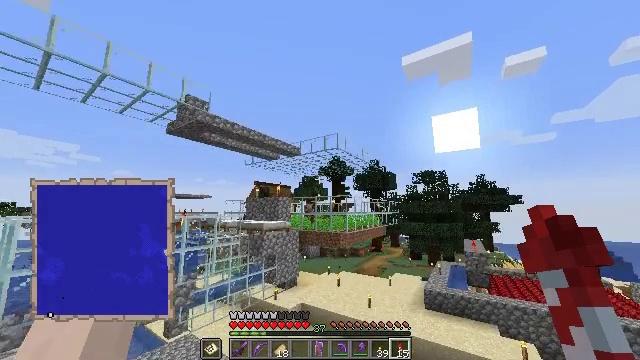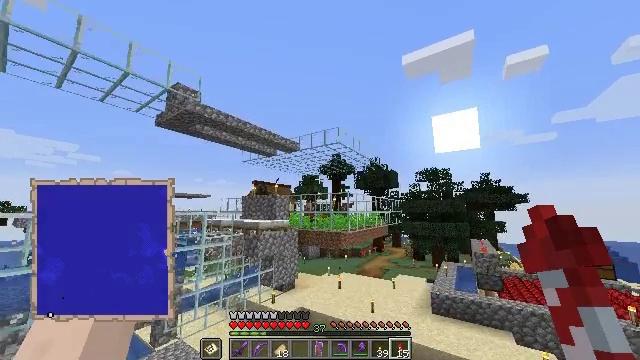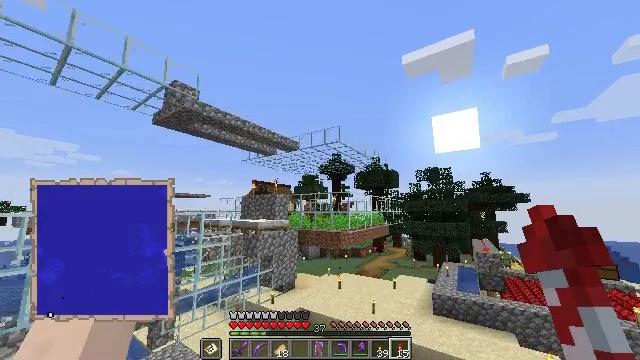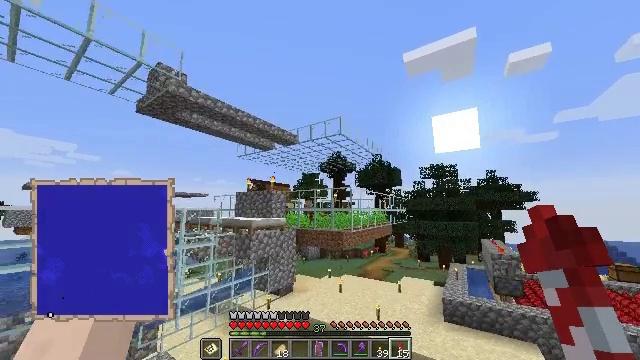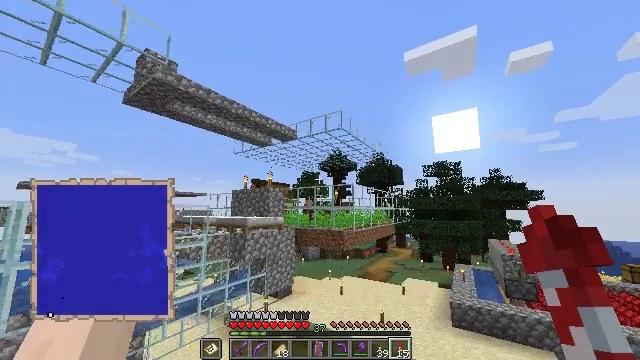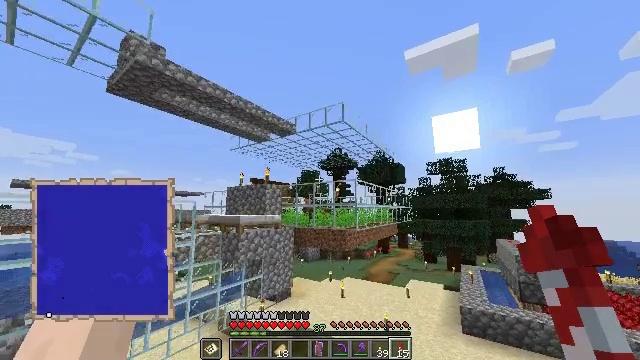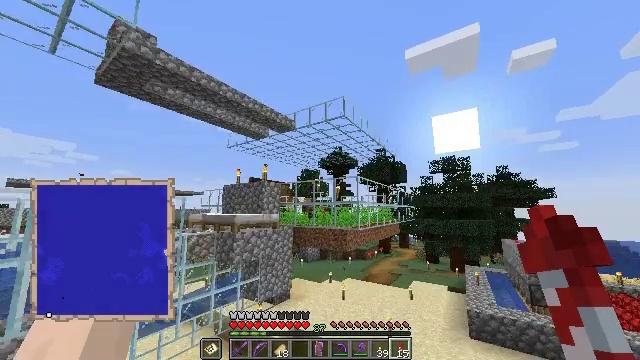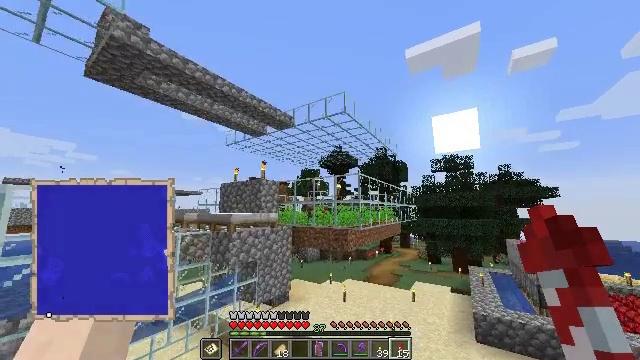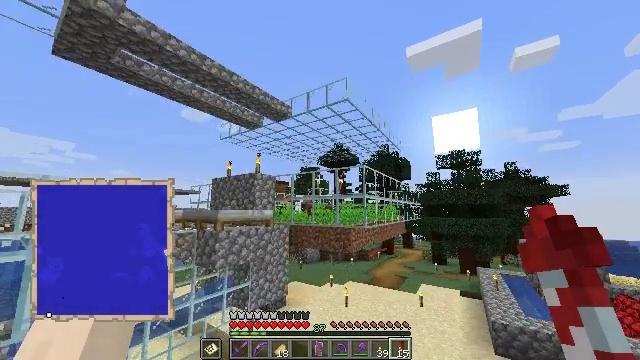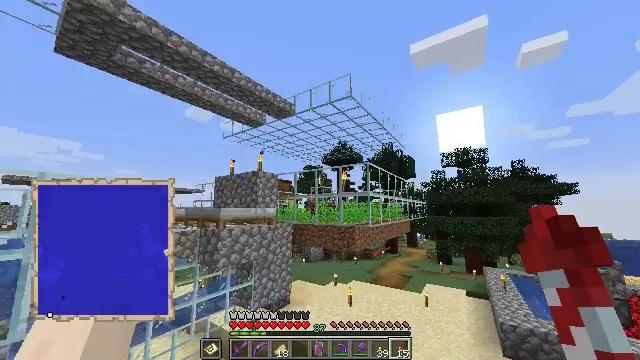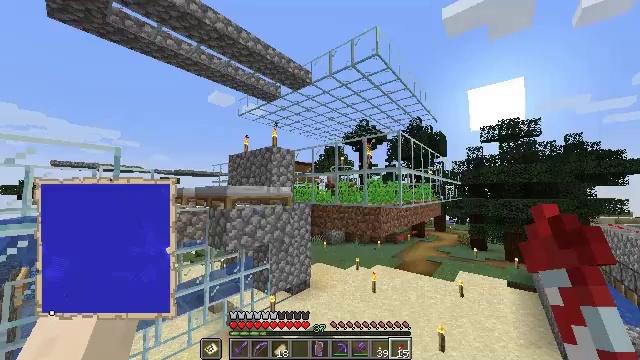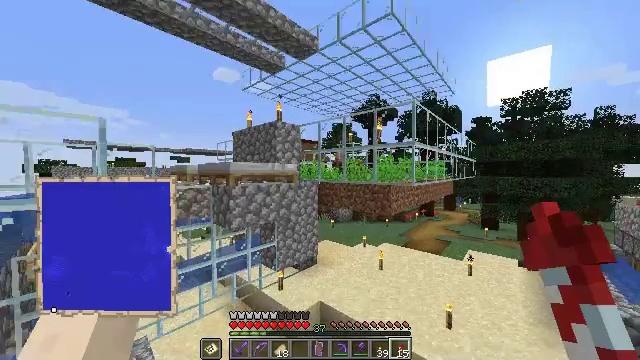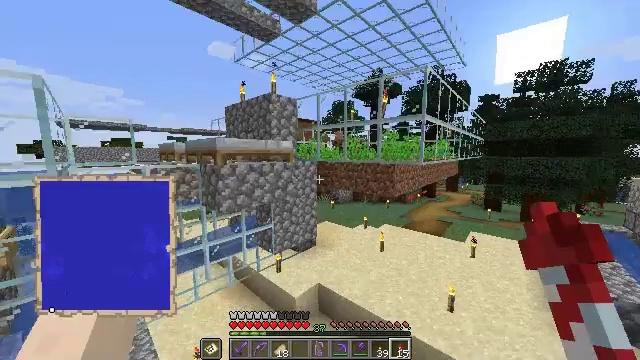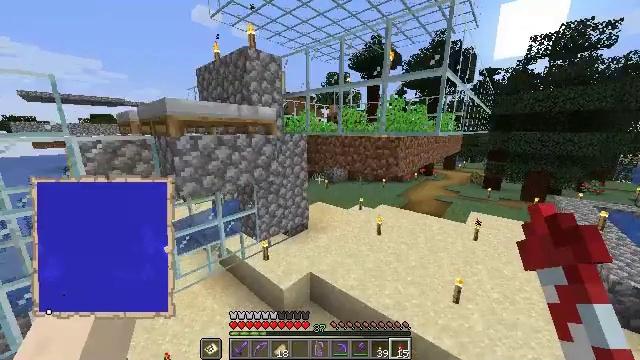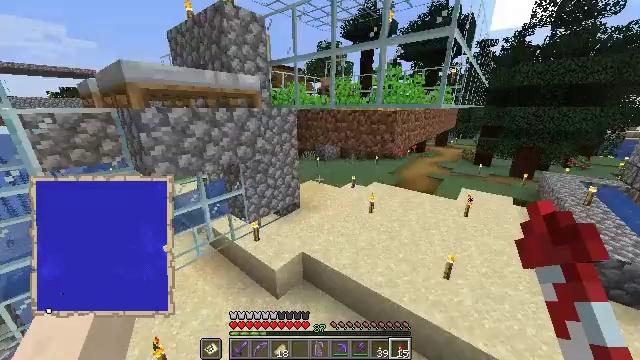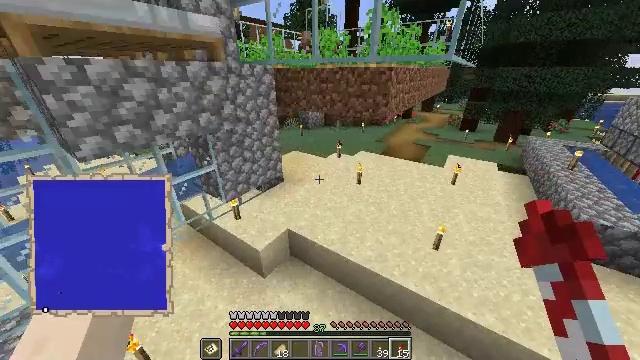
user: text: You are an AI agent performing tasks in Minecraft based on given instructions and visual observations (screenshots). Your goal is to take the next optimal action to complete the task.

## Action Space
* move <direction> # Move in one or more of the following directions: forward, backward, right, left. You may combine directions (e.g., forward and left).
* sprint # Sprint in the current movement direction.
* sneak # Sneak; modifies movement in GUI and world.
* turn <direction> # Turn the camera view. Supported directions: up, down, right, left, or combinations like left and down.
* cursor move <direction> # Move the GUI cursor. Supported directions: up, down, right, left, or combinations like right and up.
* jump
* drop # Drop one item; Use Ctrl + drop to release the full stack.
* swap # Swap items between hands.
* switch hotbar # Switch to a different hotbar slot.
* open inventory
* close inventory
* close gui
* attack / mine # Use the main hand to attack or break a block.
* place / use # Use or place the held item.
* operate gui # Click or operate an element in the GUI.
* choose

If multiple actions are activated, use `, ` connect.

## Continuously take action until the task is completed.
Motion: motion action
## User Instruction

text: Create a filled map at the crafting station.
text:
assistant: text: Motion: move forward, sprint
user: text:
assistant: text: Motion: move forward, sprint
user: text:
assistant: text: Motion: move forward, sprint
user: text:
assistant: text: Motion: move forward, sprint
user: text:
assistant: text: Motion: move forward, sprint
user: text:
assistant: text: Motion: move forward, sprint
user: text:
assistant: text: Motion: move forward, sprint
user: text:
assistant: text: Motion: move forward, sprint
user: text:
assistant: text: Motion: move forward, sprint
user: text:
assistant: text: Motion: move forward, sprint, turn left and down
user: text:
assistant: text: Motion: move forward, sprint, turn left and down
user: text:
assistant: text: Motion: move forward, sprint, turn down
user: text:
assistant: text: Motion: move forward, sprint, turn right and down
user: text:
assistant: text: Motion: move forward, sprint, turn right and down
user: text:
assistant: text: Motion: move forward, sprint, turn right and down
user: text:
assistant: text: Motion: move forward, sprint, turn right and down
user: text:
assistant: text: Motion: move forward, sprint
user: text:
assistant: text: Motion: move forward, sprint
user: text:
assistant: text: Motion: move forward, sprint
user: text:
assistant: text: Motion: move forward, sprint
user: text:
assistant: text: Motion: move forward, sprint, turn up
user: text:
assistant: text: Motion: move forward, sprint, turn left and up
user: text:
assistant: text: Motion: move forward, sprint, turn left and up
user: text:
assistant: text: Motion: move forward, sprint, turn left and up
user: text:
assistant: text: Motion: move forward, sprint, turn left and up
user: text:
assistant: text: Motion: move forward, sprint
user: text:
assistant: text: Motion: move forward, sprint, turn left
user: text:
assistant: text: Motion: move forward, sprint, turn left
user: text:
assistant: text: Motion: move forward, sprint, turn left and up
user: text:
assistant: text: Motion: move forward, sprint, turn left